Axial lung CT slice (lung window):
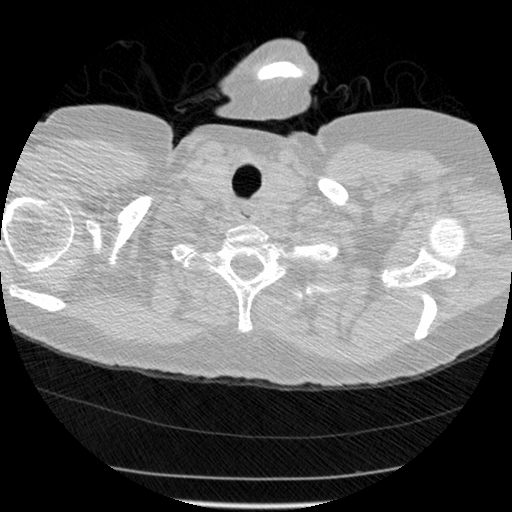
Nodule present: no